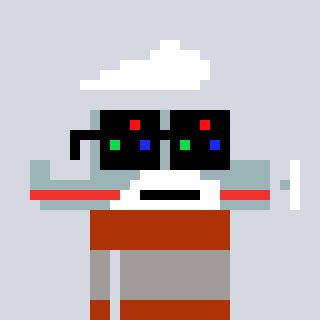
a pixel art character with square black sunglasses, a plane-shaped head and a hotbrown-colored body on a cool background